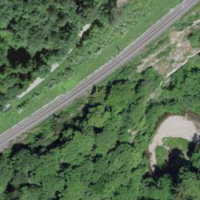
EUNIS habitat code: 44
Species observed at this site:
Cephalanthera longifolia